Question: I have a QWidget which contains a QVBoxLayout and that layout contains a QLabel and QToolButtons. My problem is, that the QLabel takes all the space. The only solution I found is to set maximumHeight to the QLabel, but if I do that, the Qt::AlignTop doesn't work anymore.
main.cpp:
'''
int main(int argc, char *argv[])
{
QApplication a(argc, argv);
QWidget window_main;
QWidget *widget_steps = new QWidget(&window_main);
widget_steps->setFixedWidth(75);
widget_steps->move(QPoint(0, 0));
widget_steps->setStyleSheet("background-color: red;");
QVBoxLayout *layout_steps = new QVBoxLayout(widget_steps);
layout_steps->setContentsMargins(0, 0, 0, 0);
layout_steps->setSpacing(0);
QLabel *label_steps_start = new QLabel("steps:");
label_steps_start->setAlignment(Qt::AlignHCenter | Qt::AlignTop);
label_steps_start->setStyleSheet("background-color: blue;");
layout_steps->addWidget(label_steps_start);
QToolButton *tbutton_step1 = new QToolButton();
layout_steps->addWidget(tbutton_step1);
QToolButton *tbutton_step2 = new QToolButton();
layout_steps->addWidget(tbutton_step2);
QToolButton *tbutton_step3 = new QToolButton();
layout_steps->addWidget(tbutton_step3);
window_main.showMaximized();
return a.exec();
}
'''
Here a picture that shows how much space the QLable takes(the blue space):

So please help to minimize the space the QLable takes :)
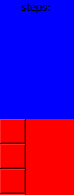
Answer: Your problem is that the tool buttons have a fixed size, and therefore when resizing, the label is the only type that can grow: Therefore:
After adding the label, add stretch to the layout:
'''
layout_steps->addWidget(label_steps_start);
layout_steps->addStretch();
'''
Modified code - adds stretch at the bottom. Label size remains fixed, and buttons remain under it. I've removed the whole main window around the outside for the sake of testing.
'''
int main(int argc, char *argv[])
{
QApplication a(argc, argv);
QWidget *widget_steps = new QWidget;
widget_steps->setFixedWidth(75);
widget_steps->move(QPoint(0, 0));
widget_steps->setStyleSheet("background-color: red;");
QVBoxLayout *layout_steps = new QVBoxLayout(widget_steps);
layout_steps->setContentsMargins(0, 0, 0, 0);
layout_steps->setSpacing(0);
QLabel *label_steps_start = new QLabel("steps:");
label_steps_start->setAlignment(Qt::AlignHCenter | Qt::AlignTop);
label_steps_start->setStyleSheet("background-color: blue;");
layout_steps->addWidget(label_steps_start);
//--- Removed.... layout_steps->addStretch();
QToolButton *tbutton_step1 = new QToolButton();
layout_steps->addWidget(tbutton_step1);
QToolButton *tbutton_step2 = new QToolButton();
layout_steps->addWidget(tbutton_step2);
QToolButton *tbutton_step3 = new QToolButton();
layout_steps->addWidget(tbutton_step3);
layout_steps->addStretch(); //<----- Added!
widget_steps->show();
return a.exec();
}
'''